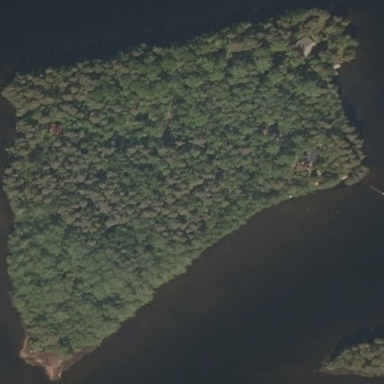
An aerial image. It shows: Island covered with woodland.